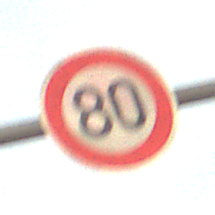
Verkehrszeichen: Geschwindigkeit80
Umgebung: Outdoor, Suburban
Tageszeit: SunriseSunset
Wetter: PartlyCloudy
Licht: Natural
Jahreszeit: NotSpecified
Kontrast: MediumContrast